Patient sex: F
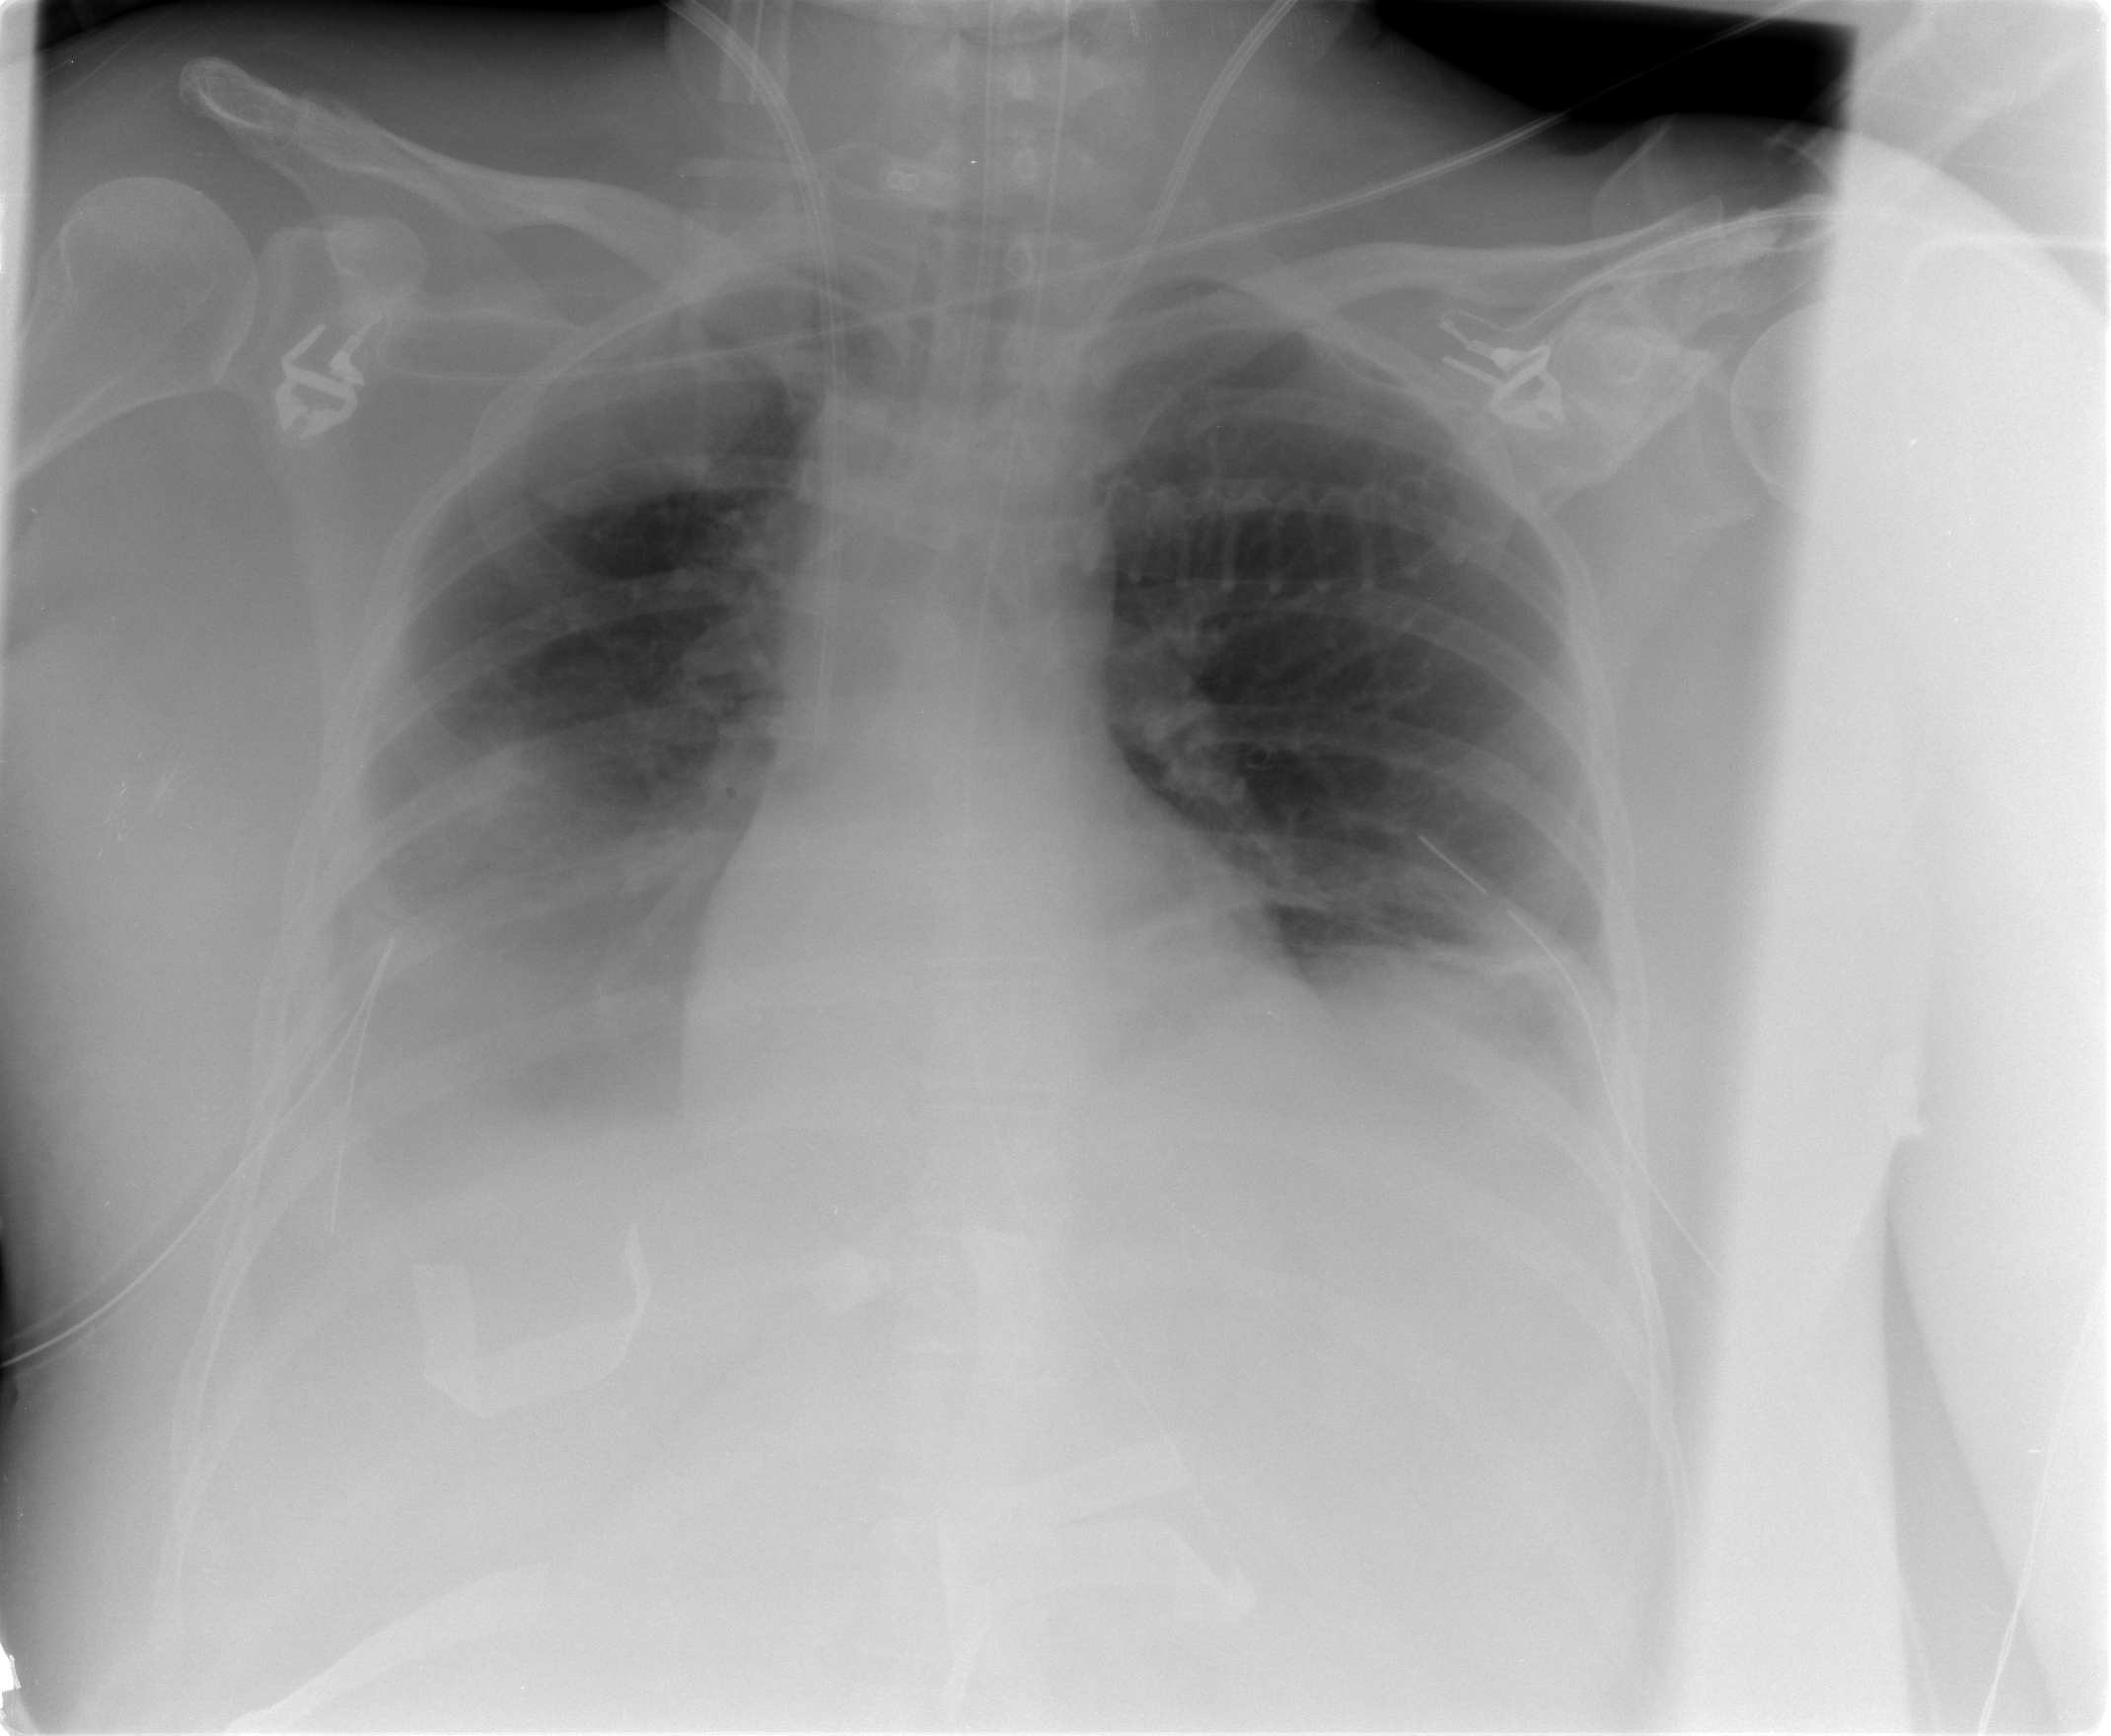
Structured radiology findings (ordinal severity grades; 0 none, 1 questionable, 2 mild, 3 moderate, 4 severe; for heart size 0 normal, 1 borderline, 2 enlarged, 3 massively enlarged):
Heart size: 0
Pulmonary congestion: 0
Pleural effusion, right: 3
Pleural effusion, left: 3
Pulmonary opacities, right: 0
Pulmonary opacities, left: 0
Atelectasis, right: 2
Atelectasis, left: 2